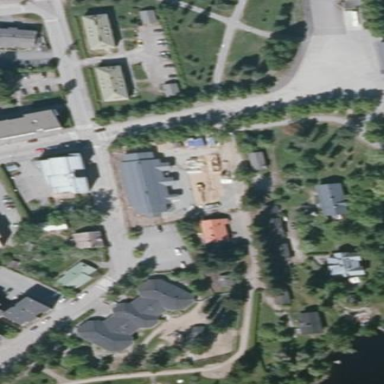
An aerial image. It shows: Kindergarten.